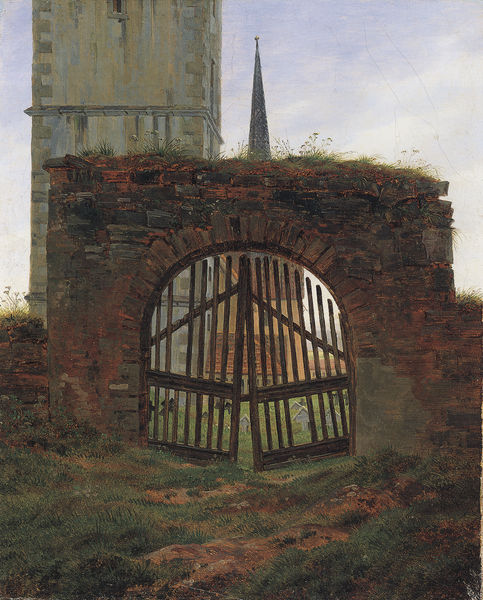
Titel: Der Kirchhof
Künstler: Caspar David Friedrich
Standort: Bremen
Institution: Kunsthalle Bremen
Schlagwörter: blau, gemälde, himmel, wolken, gelb, grün, impressionismus, kirchturm, landschaft, ocker, stadt, ausschnitt, blumen, braun, fenster, grau, hell, holz, straße, weiss, dach, gebäude, gras, haus, park, rasen, schloss, weg, wiese, zaun, malerei, alt, wand, spitze, stein, steine, öl, erde, gräser, häuser, natur, strauch, einsam, gatter, gitter, hütte, kirche, sträucher, boden, pflanzen, turm, turmspitze, garten, bogen, perspektive, verlassen, dorf, mauer, ziegel, backstein, latten, rundbogen, romantik, constable, spitz, detail, stimmung, ölfarbe, hoch, tor, foto, kirchen, verfall, eingang, eng, fugen, gang, ruine, offen, burg, kloster, torbogen, erdboden, mauerwerk, moos, kugel, friedhof, gemäuer, portal, kaputt, ziegelsteine, gesims, bewachsen, pforte, gräber, kapelle, unkraut, siedlung, uneben, büschel, viereckig, waldmüller, grabstätte, schief, graß, einfassung, bau, bauten, ruinös, verfallen, alternierend, angeln, holztor, bauwerk, bewuchs, bauwerke, romanisch, keilsteine, ziegelstein, schlußstein, kirchhof, wachturm, häsuer, türm, gartentor, grabstein, grabsteine, friedhofsmauer, beschädigt, schlusstein, unregelmäßig, kirchendach, holzlatten, verwittert, ausgebrochen, einfriedung, bodn, mauerrest, schieff, überwachsen, bemoost, friedrich, caspar david, ehemalig, hügelchen, kirchhif, kirchspitze, kirchturb, torbogen ruine, umgrenzung, kirchenspitze, kempfer